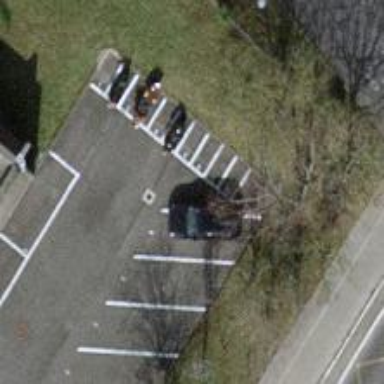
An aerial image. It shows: Motorcycle parking area.